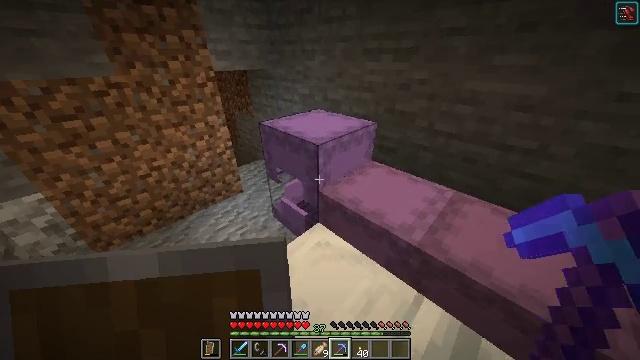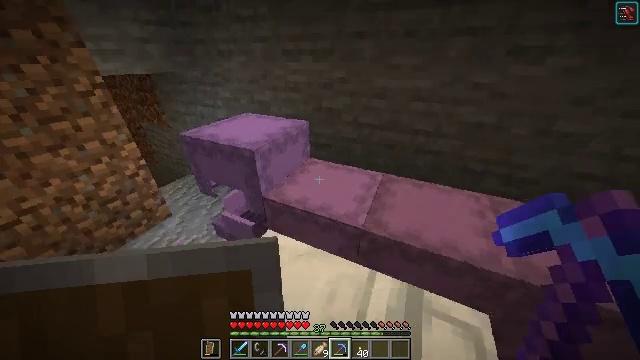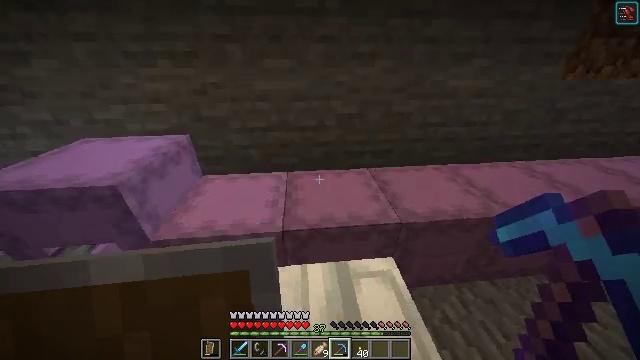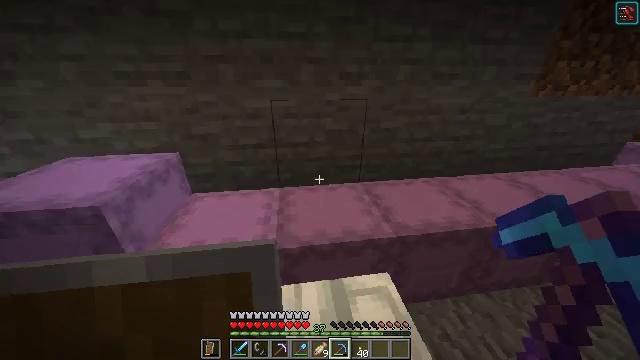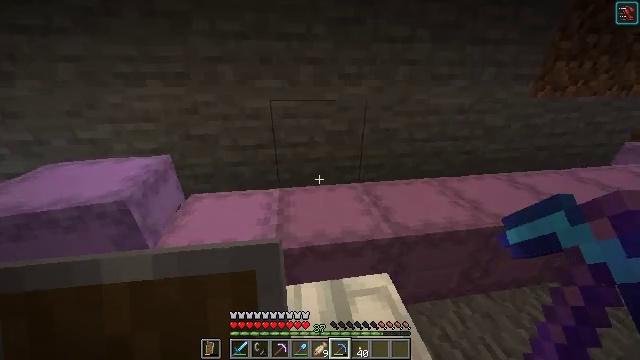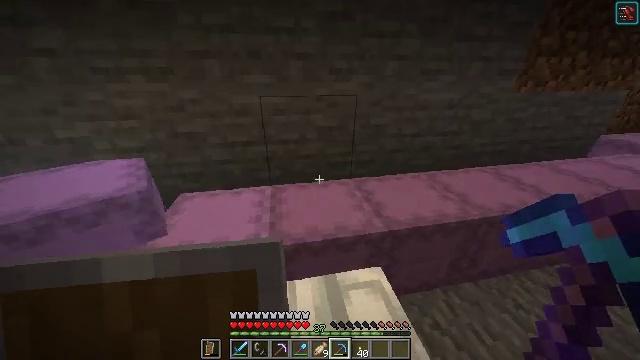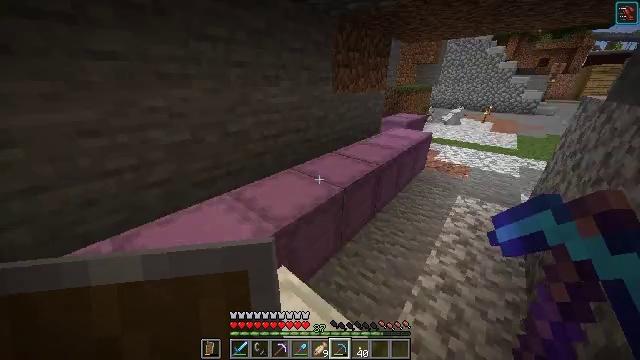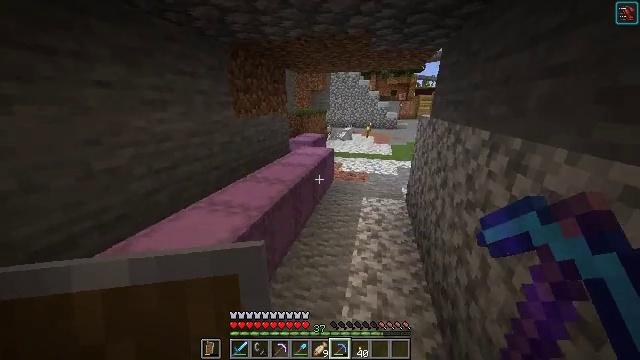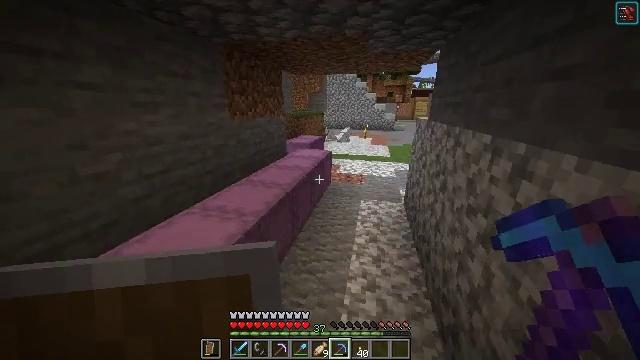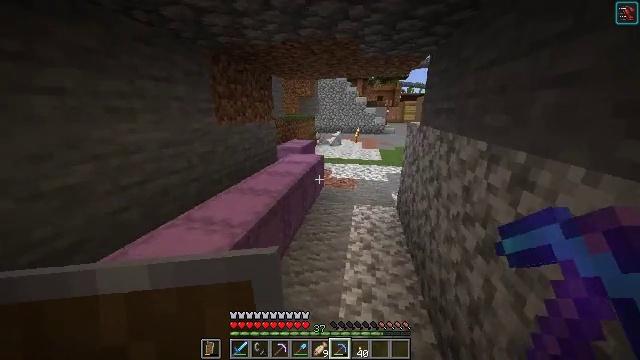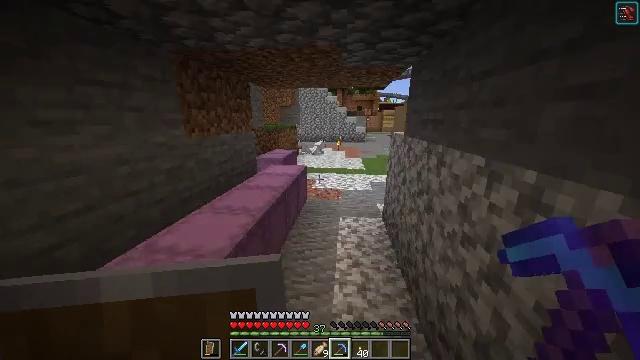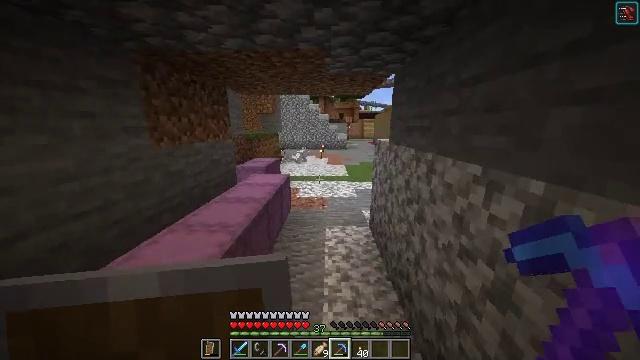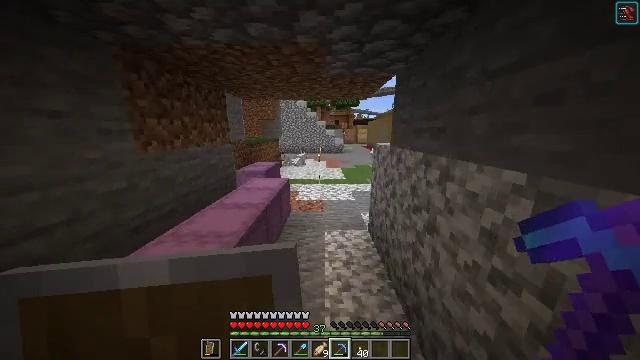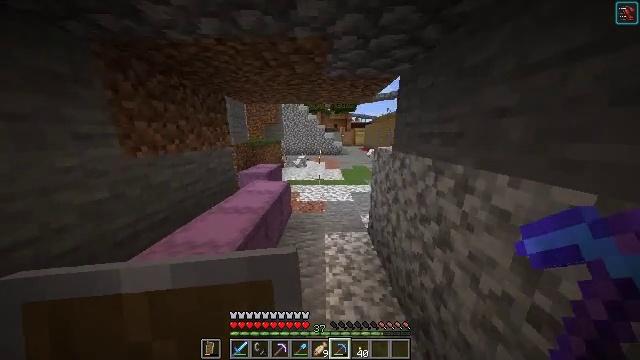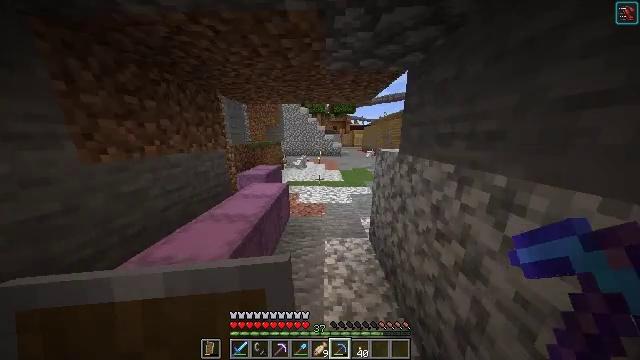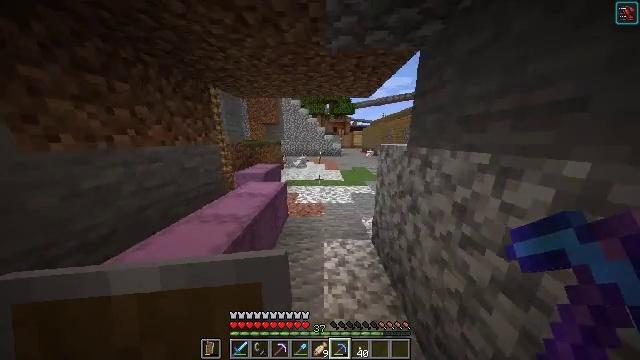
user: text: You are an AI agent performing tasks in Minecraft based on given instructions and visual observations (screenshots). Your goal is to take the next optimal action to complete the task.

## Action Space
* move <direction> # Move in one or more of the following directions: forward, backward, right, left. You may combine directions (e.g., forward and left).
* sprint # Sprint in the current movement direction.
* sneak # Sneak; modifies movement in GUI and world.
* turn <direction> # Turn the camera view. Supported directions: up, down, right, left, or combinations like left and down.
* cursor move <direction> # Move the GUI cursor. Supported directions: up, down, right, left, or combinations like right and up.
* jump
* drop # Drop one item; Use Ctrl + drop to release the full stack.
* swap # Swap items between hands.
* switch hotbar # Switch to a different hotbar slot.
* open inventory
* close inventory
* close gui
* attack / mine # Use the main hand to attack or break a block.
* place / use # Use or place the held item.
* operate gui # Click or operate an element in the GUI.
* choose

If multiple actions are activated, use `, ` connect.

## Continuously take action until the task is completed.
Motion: motion action
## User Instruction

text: Break the crimson fungus for harvesting.
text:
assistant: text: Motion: turn right
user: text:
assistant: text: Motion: turn right
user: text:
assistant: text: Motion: turn right and up
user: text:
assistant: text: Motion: no_op
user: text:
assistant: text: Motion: turn right and down
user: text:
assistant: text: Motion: turn right and up
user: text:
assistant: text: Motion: turn right and up
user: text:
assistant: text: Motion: move forward
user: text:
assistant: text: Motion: move forward, turn right and up
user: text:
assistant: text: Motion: turn right and up
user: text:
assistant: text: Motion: move forward, turn right and up
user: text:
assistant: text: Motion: move forward
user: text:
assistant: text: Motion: move forward
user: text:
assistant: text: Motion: move forward
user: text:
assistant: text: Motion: move forward
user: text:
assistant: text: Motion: move forward
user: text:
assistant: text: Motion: move forward
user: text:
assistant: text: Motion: move forward
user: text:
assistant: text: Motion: move forward
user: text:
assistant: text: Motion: move forward
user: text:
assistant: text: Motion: move forward
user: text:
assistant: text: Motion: move forward
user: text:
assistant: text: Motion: open inventory
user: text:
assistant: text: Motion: open inventory
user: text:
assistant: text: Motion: no_op
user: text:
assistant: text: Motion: cursor move right and up
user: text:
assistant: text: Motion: sneak, cursor move right and up
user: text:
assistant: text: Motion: sneak, cursor move right
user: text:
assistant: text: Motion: sneak, cursor move down
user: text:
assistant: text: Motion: sneak, cursor move left and up